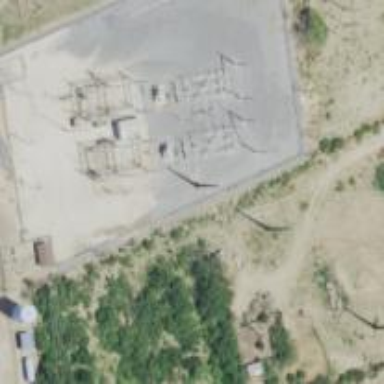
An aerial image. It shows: Distribution level power substation enclosed by fence.